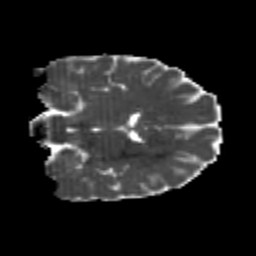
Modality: MD
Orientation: coronal
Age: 23
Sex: male
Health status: healthy
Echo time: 0.074 s